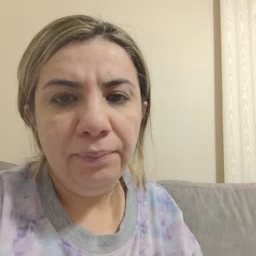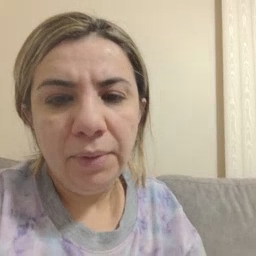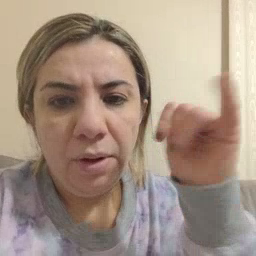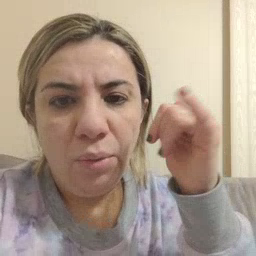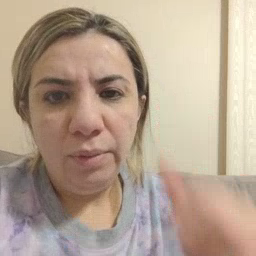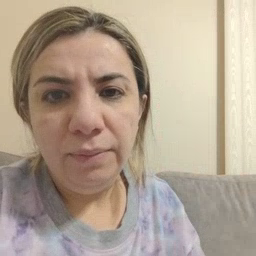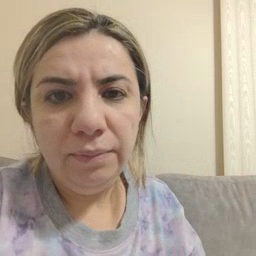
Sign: yellow